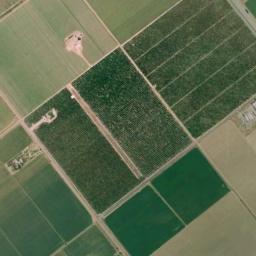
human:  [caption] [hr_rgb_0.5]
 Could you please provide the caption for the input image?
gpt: Some green rectangular farmlands of different sizes are arranged in neat rows .

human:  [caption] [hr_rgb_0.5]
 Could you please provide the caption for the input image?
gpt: Many neatly arranged dark green, light green mixed rectangular farmlands of different sizes .

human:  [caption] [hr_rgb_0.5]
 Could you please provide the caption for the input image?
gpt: There are lots of crops in rectangular farmlands .

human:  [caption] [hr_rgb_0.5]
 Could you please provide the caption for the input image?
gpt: There are some green and bare rectangular farmland .

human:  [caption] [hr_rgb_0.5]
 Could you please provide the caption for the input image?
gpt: There are some green rectangular farmlands and yellow ones .